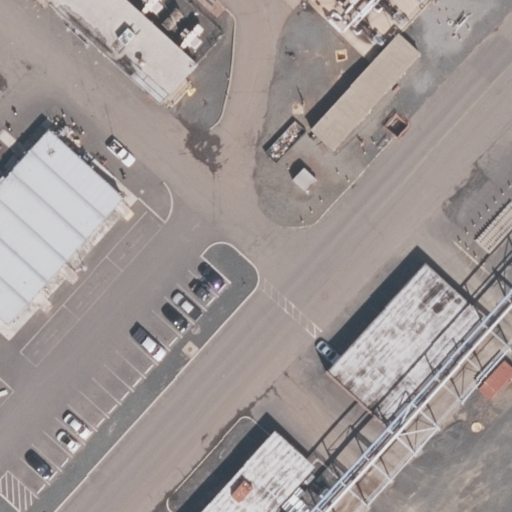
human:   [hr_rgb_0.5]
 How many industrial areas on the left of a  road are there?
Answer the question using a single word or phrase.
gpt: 0

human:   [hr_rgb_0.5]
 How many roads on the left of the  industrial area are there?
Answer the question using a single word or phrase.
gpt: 3

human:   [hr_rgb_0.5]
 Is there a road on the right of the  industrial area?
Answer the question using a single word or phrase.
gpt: no

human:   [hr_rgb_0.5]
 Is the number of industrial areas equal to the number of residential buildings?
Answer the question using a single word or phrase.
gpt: no

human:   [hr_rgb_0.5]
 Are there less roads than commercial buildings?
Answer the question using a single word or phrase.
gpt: no

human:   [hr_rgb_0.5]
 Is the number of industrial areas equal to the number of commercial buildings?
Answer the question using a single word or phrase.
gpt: no

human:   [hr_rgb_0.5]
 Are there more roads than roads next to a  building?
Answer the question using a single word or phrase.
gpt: yes

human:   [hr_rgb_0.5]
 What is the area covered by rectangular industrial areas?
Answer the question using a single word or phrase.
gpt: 10583m2

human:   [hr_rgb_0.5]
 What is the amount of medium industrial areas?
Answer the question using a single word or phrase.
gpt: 0

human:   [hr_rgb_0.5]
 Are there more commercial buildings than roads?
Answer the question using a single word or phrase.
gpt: no

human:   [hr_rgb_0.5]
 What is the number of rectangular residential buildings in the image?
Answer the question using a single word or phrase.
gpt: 0

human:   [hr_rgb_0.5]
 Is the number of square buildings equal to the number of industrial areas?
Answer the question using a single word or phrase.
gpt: no

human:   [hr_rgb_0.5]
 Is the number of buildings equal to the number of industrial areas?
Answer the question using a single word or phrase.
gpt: no

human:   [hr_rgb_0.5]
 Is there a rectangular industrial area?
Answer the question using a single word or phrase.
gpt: yes

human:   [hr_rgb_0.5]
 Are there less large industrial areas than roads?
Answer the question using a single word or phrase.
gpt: yes

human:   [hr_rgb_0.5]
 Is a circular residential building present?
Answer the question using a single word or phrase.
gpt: no

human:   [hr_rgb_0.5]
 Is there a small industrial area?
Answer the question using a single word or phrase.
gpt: no

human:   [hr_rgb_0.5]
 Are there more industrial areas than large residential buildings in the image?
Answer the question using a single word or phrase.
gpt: yes

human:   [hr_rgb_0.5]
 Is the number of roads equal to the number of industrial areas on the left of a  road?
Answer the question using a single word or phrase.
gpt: no

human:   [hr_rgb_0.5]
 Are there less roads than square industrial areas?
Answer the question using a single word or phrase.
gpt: no

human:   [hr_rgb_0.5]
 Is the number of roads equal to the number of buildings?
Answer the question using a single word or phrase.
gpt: no

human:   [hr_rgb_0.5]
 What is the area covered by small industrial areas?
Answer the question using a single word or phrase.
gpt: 0m2

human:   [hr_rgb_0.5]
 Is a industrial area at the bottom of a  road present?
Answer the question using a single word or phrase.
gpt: yes

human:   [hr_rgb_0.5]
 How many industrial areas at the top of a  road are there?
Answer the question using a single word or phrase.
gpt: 0

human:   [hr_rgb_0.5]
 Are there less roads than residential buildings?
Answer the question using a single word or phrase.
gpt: no

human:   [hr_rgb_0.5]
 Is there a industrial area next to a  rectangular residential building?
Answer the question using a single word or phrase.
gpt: no

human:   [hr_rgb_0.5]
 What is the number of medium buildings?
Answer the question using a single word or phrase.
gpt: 0

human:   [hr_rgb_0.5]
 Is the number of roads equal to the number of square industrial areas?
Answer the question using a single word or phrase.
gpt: no

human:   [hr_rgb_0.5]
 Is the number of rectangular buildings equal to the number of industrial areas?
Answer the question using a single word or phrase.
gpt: no

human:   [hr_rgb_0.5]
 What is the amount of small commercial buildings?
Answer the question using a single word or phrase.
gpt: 0

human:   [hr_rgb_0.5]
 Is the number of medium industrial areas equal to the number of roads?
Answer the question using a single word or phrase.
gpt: no

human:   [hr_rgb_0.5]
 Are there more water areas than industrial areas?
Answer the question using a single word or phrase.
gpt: no

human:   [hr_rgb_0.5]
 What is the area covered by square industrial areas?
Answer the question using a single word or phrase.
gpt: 0m2

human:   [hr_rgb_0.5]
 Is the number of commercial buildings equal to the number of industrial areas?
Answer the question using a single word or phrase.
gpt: no

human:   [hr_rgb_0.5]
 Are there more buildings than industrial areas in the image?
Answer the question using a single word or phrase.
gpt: no

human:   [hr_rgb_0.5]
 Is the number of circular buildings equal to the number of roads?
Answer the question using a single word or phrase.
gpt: no